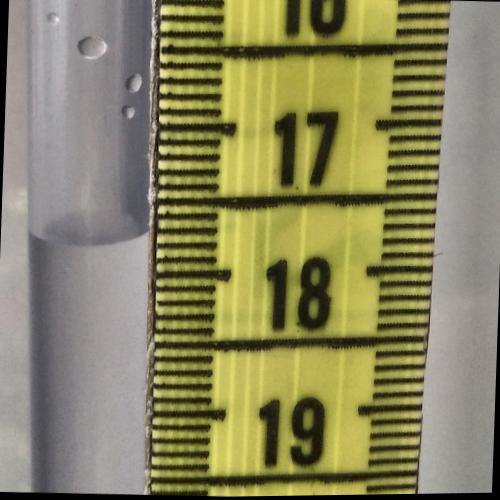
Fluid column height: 17.7 cm